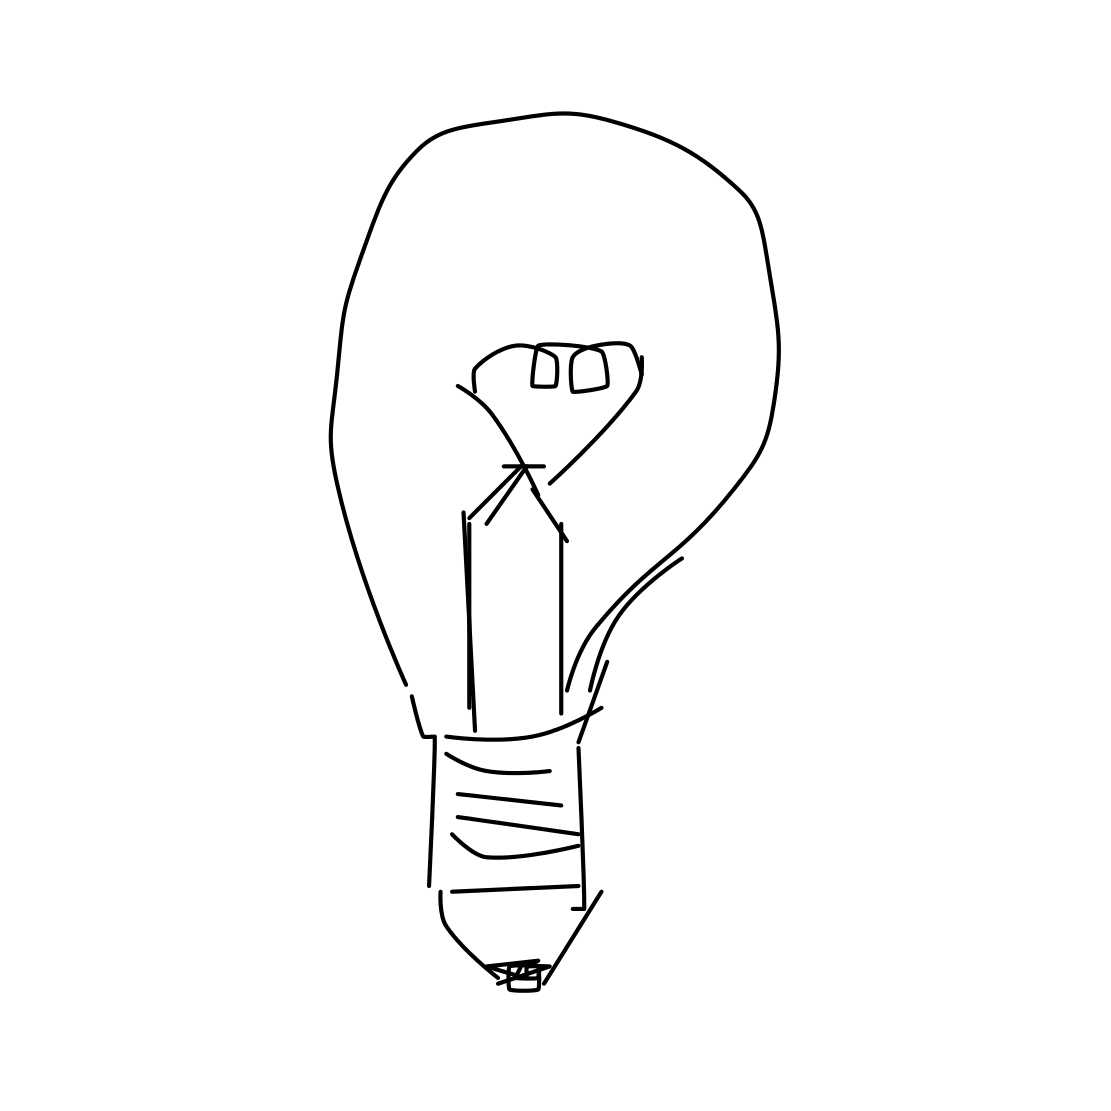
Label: lightbulb